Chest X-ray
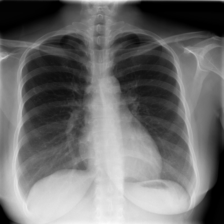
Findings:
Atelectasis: negative
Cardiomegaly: negative
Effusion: negative
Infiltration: negative
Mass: negative
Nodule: negative
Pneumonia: negative
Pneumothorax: negative
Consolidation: negative
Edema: negative
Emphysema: negative
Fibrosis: negative
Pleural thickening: negative
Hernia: negative